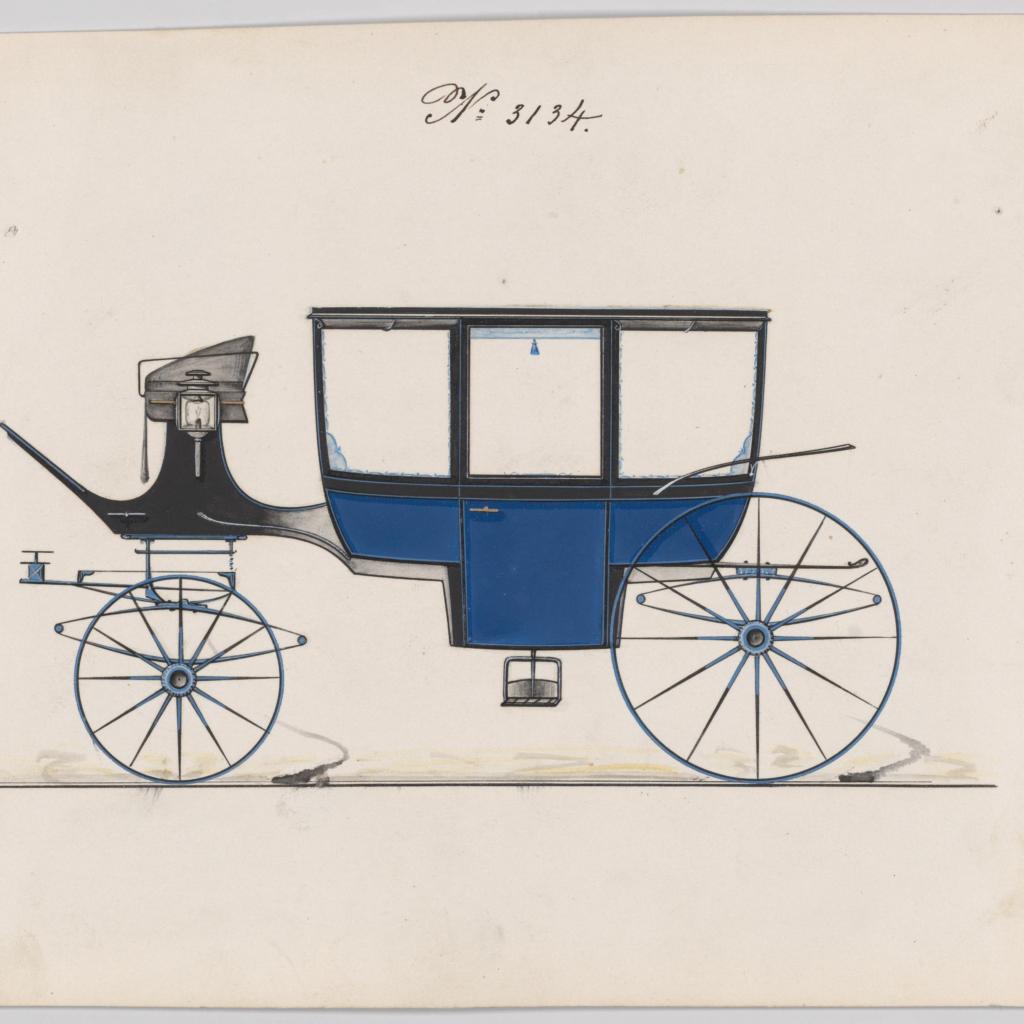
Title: Design for Curtain Quarter Coach, no. 3134
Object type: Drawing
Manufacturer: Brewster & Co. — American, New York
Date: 1875
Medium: Pen and black ink, watercolor and gouache with gum arabic and metallic ink
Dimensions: sheet: 6 9/16 x 10 in. (16.7 x 25.4 cm)
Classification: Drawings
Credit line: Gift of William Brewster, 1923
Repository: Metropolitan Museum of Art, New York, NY